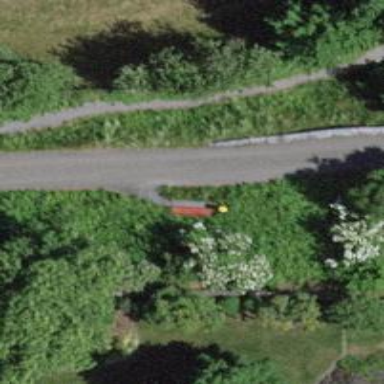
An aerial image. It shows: Red bench.